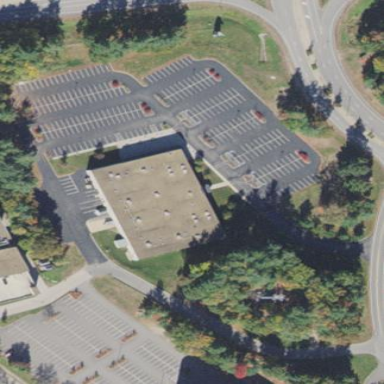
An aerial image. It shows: Building.